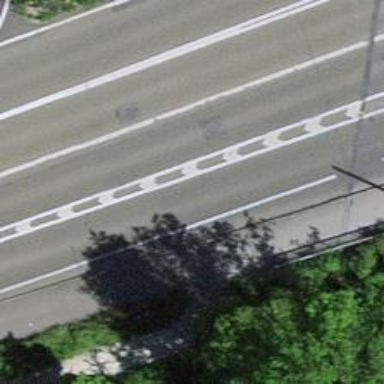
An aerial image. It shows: Secondary road with asphalt surface.